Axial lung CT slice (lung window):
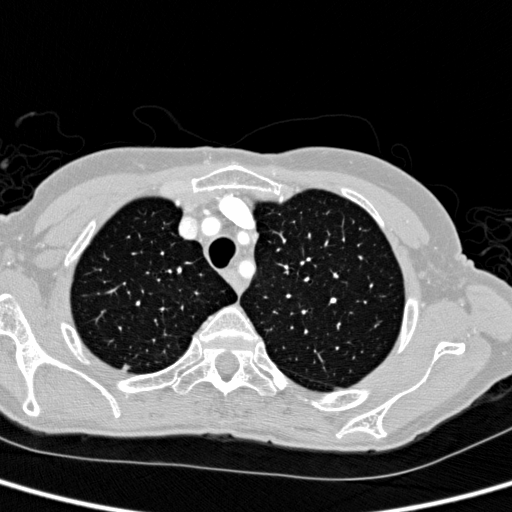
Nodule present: no